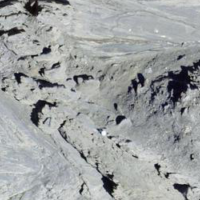
EUNIS habitat code: 48
Species observed at this site:
Saxifraga aizoides